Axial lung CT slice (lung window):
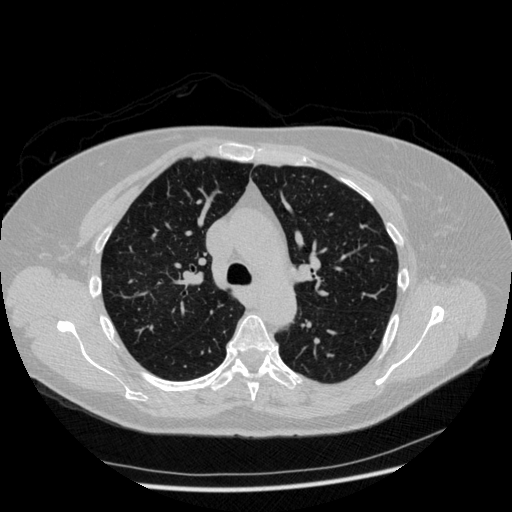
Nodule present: no